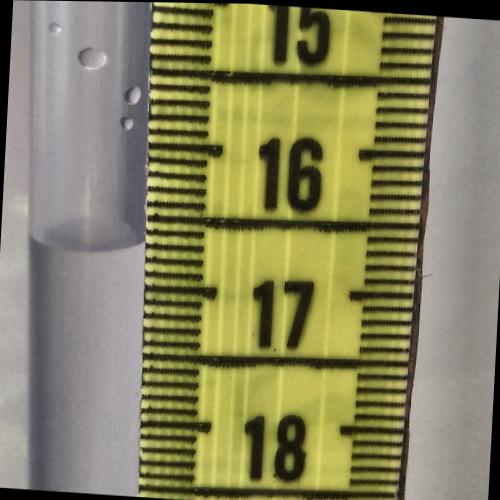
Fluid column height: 16.7 cm